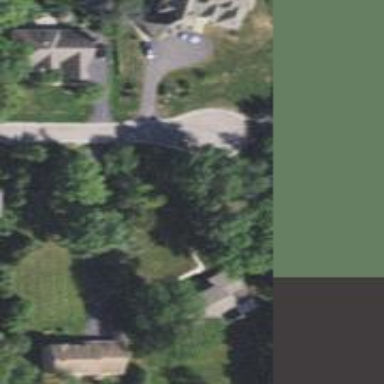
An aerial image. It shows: Driveway leading to service road.